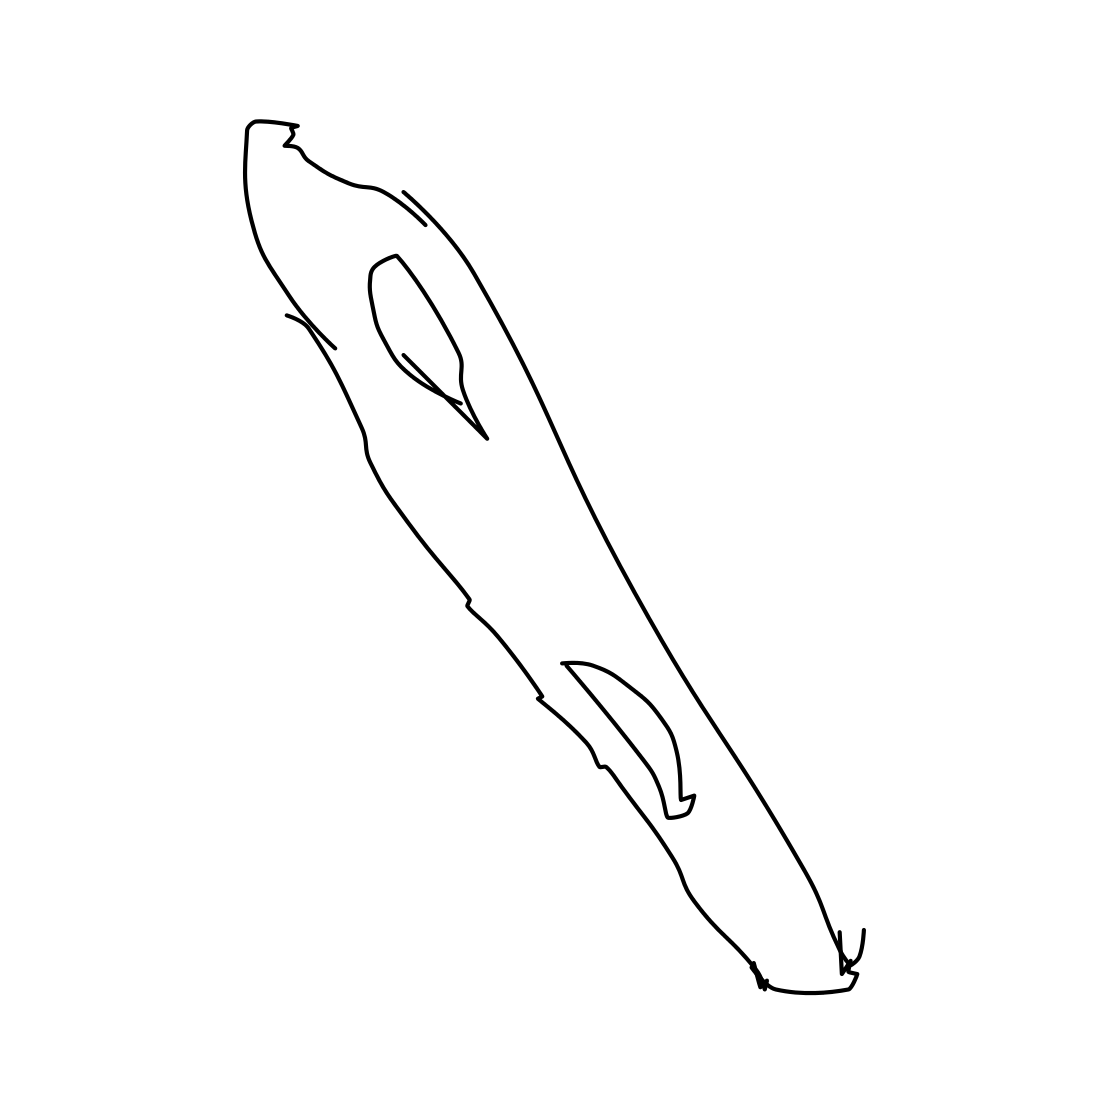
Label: snowboard